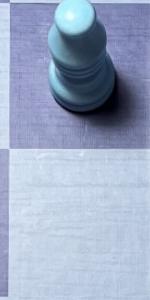
Label: Empty